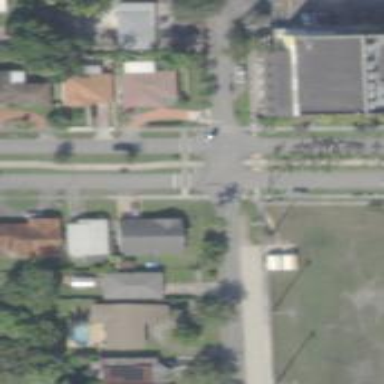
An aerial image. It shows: Marked crossing on cycleway.